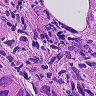
Metastatic tissue present: yes